The plot is a time-scale (wavelet) decomposition of a bearing vibration signal. Based on the visible evidence, which condition applies: normal, inner_race, outer_race, ball?
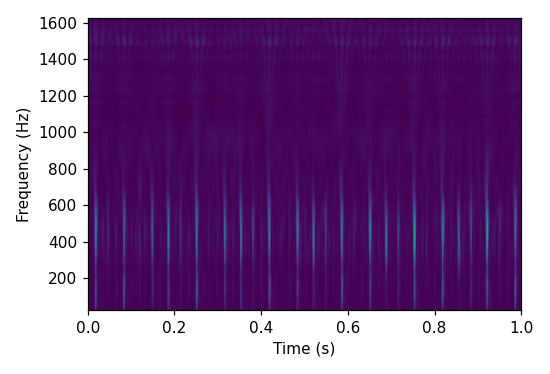
Answer: outer_race